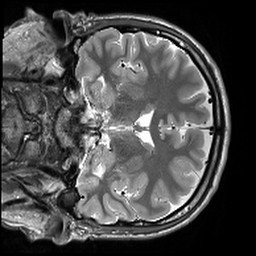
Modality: T2w
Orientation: coronal
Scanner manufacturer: siemens
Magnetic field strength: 3 T
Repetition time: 10.64 s
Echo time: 0.05 s